Question: We can get the coordinates of the touch position on the screen using the following functions:
'''
public boolean onTouchEvent(MotionEvent event){
float x_forOnTouch = event.getX();
float y_forOnTouch = event.getY();
'''
What exactly is being returned by the 'getX()' and 'getY()' functions? Is it returning pixel values? When a finger touches a screen position, it will probably touch a number of pixels. So what exactly does the function return?
Again, let us suppose that in the area I touch with my finger, there are multiple pixels on the screen, as shown below:

Suppose I need to click and drag the point at pixel 1, but the area my finger touches covers pixel 1 and 2. How do I accurately detect which pixel has been clicked, so that I can click and drag on pixel 1 or 2 when I need it?
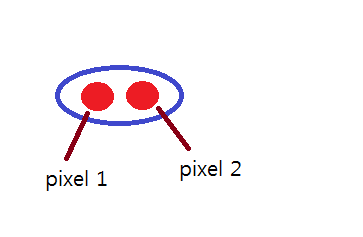
Answer: Well, that can be of help to you:
<URL>
I the values are the center of the blob or area of the touch. Remember that it can be a tool like a mouse or a stylus so the area will be more precise. It has methods and constants for the supposed area of the finger that is touching.
The link has so many methods about that question, that I will not copy and paste, as its pretty documented, so I think you need to read it.
Some of then:
'getPressure()'
'getSize()'
'getPointerCount()'
'getXPrecision()'
About the returned value, the section will give plenty of information.
Some relevant ones:
> The interpretation of the contents of a MotionEvent varies significantly depending on
the source class of the device.On pointing devices with source class SOURCE_CLASS_POINTER such as , the pointer coordinates specify . Each complete gesture is represented by a sequence of motion events with actions that describe pointer state transitions and movements.On with source class SOURCE_CLASS_JOYSTICK, the pointer coordinates specify the absolute position of the joystick axes. The joystick axis values are normalized to a range of